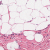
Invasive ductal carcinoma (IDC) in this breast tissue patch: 0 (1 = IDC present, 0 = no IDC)